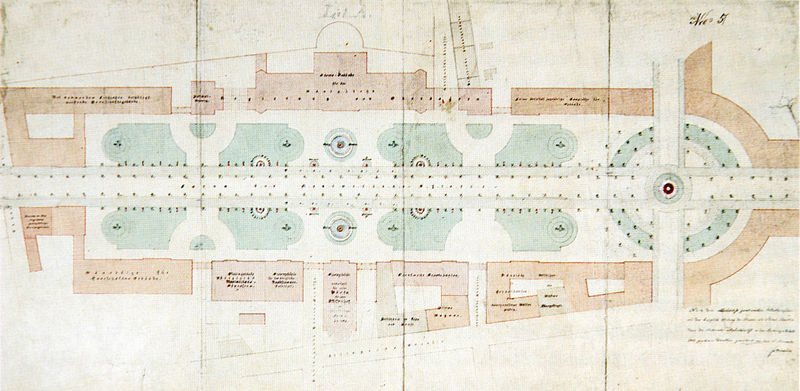
Titel: Grundriss des Maximiliansforums München
Künstler: Friedrich Bürklein
Standort: München
Institution: Stadtmuseum, Graphische Sammlung
Schlagwörter: blau, wasser, weiß, bäume, grün, blumen, braun, frankreich, hell, orange, schwarz, skizze, strasse, zeichnung, anlage, gebäude, haus, park, parkanlage, rasen, rot, schloss, weg, architektur, barock, häuser, kirche, wege, england, rosa, brunnen, kreis, rund, garten, deutschland, hellblau, schrift, papier, bogen, parkett, allee, farbe, grafik, linien, platz, französisch, querformat, gefaltet, symmetrie, striche, gang, unterschrift, kloster, kreuz, draufsicht, kreuzung, text, kreise, beschriftung, entwurf, altar, karte, kirchenschiff, mauern, beete, parterre, plan, achse, bepflanzung, ensemble, botanik, forum, klassisch, strass, klassizistisch, riss, grundriss, aufbau, rondell, schlossanlage, gartenanlage, halbkreise, bürklein, maximilianstrasse, grünflächen, coloriert, säle, bebauungsplan, baulinien, cluny, faltung, kirchenplan, lithurgieweg, nr 9, pflanzug, seitenaltar, bäuime, alee, hauptweg, sansoussi, grunnen